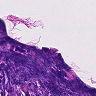
Metastatic tissue present: no